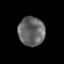
Tissue: prostate
Cell type: Myeloid cells
Senescence score: 0.3069
Nuclear area (px): 741
Mean DAPI intensity: 102.63